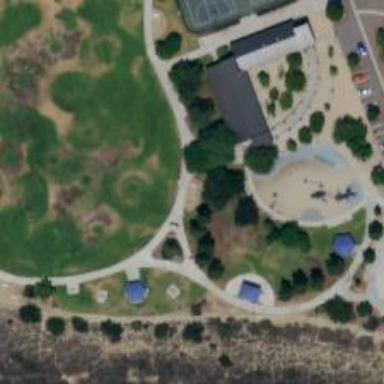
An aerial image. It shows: Fitness station in leisure land area.